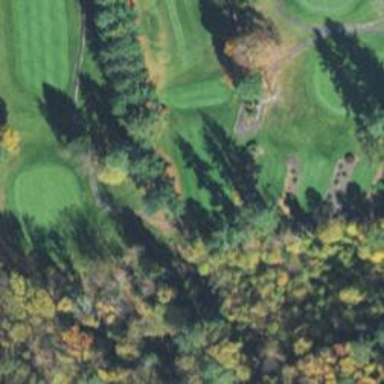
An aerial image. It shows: Pathway for golfing.